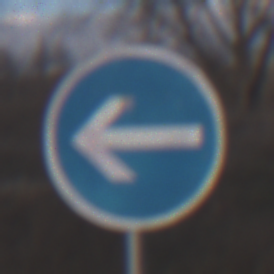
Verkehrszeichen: VorgeschriebeneFahrtrichtungHierLinks
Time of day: MorningAfternoon
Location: Outdoor (Nature)
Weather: PartlyCloudy
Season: NotSpecified
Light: Natural